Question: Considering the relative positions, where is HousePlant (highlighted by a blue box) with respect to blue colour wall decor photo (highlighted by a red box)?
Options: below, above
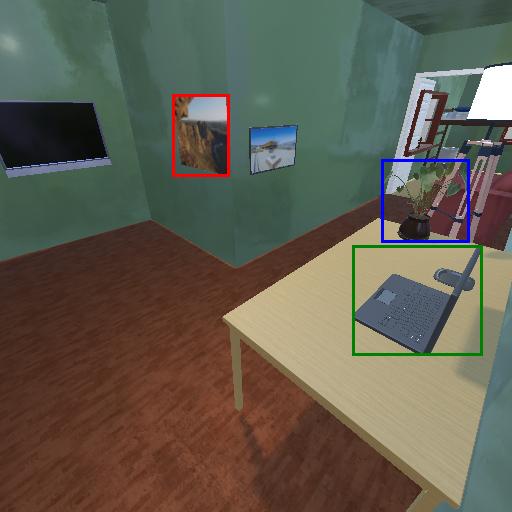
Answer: below